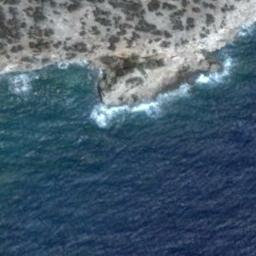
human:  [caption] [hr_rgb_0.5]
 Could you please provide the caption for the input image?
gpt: The blue oceans and protruding coast and rocks .

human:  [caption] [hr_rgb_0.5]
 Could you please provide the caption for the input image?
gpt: The type of beach is rocky coast , And some green plants are on the beach and the color of the seawater is dark blue .

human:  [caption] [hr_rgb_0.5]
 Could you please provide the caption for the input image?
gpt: There is no vegetation near the beach .

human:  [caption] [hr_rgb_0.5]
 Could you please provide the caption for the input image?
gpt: The beach is made up of deep blue seawater and a coast with sparse green plants .

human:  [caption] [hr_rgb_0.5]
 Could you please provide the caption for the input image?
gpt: Many green plants are on the beach .